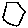
Label: hexagon